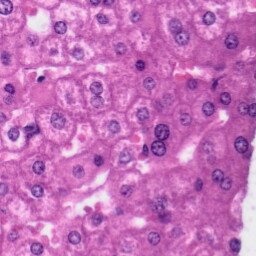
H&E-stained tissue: Liver